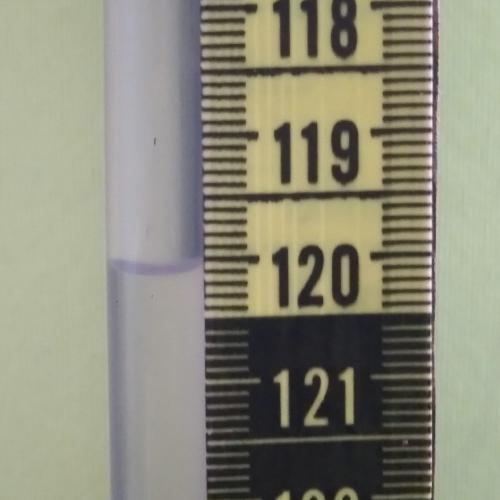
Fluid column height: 120.1 cm